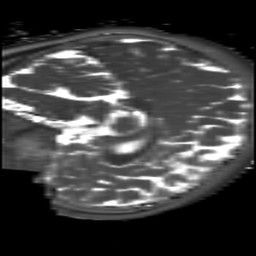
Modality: T2map
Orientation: sagittal
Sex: female
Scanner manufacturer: siemens
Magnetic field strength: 3 T
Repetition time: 4 s